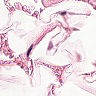
Metastatic tissue present: no